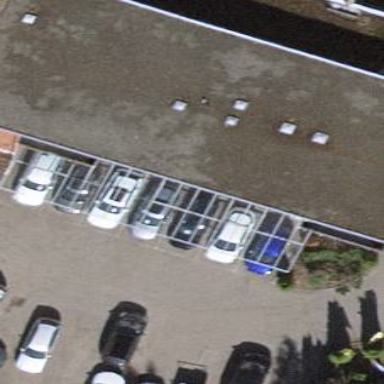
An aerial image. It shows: Building that houses car shop.